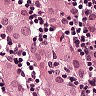
Metastatic tissue present: yes